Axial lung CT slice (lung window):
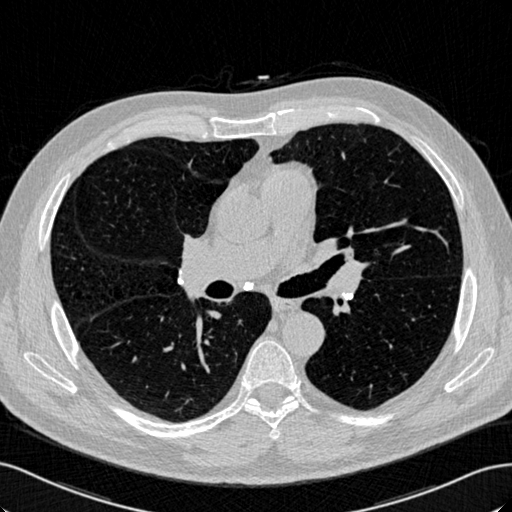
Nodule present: no